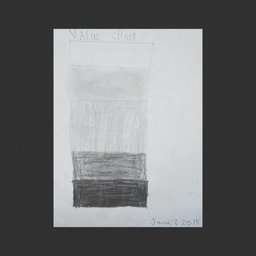
Label: decoration